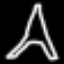
Label: The Eiffel Tower